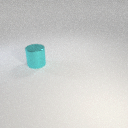
large cyan metal cylinder